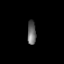
Tissue: prostate
Cell type: T cells
Senescence score: 0.3237
Nuclear area (px): 201
Mean DAPI intensity: 104.98